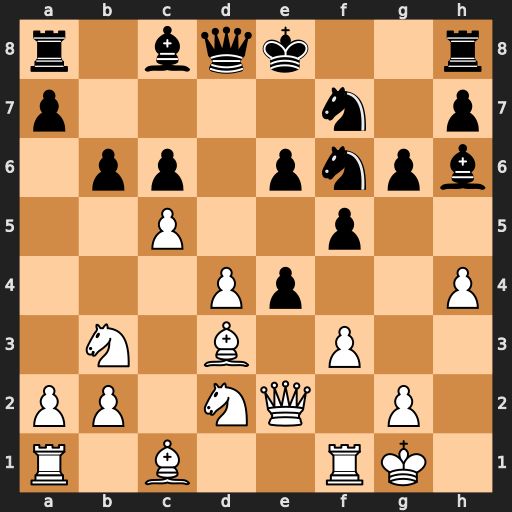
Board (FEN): r1bqk2r/p4n1p/1pp1pnpb/2P2p2/3Pp2P/1N1B1P2/PP1NQ1P1/R1B2RK1
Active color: w
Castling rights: kq
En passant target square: -
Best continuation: fxe4